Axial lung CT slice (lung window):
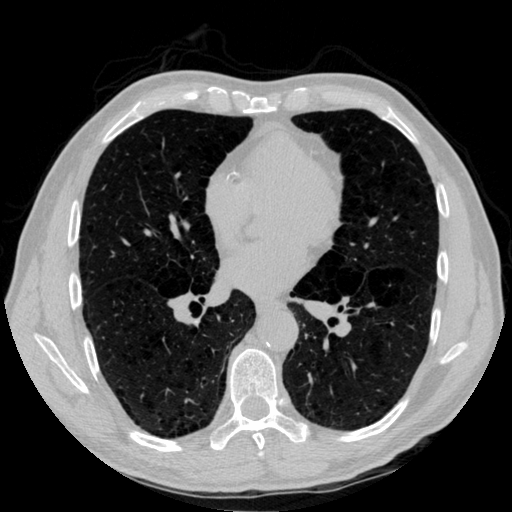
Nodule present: no